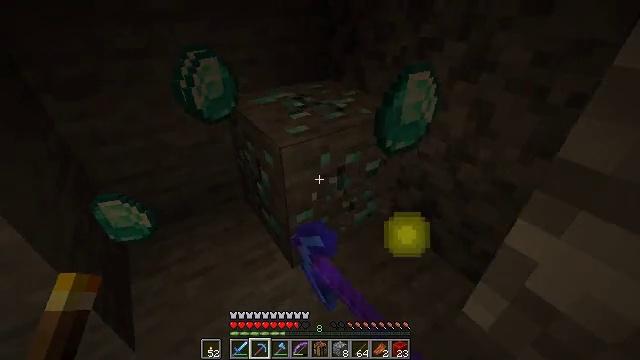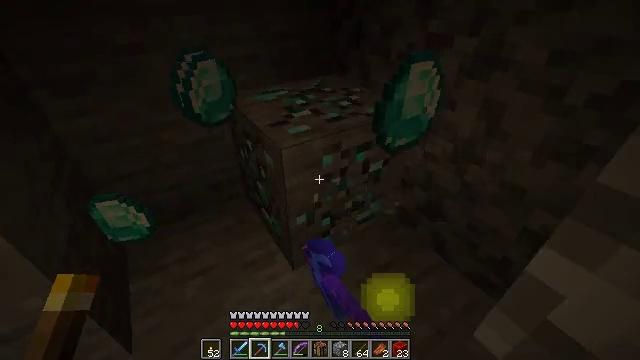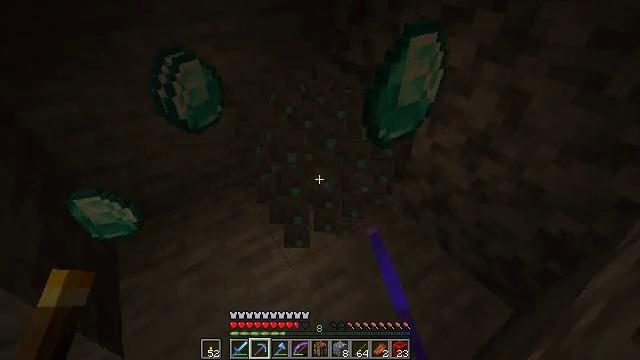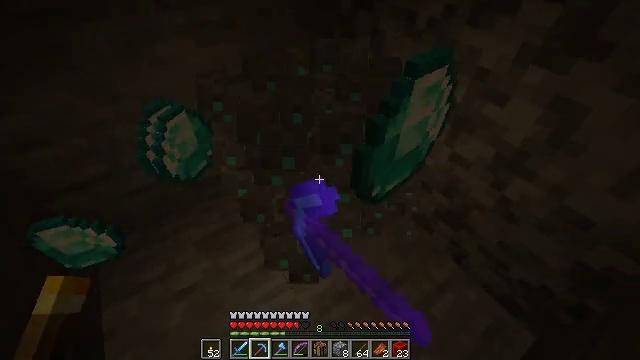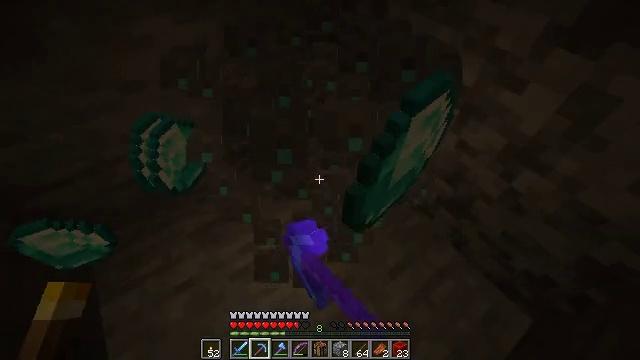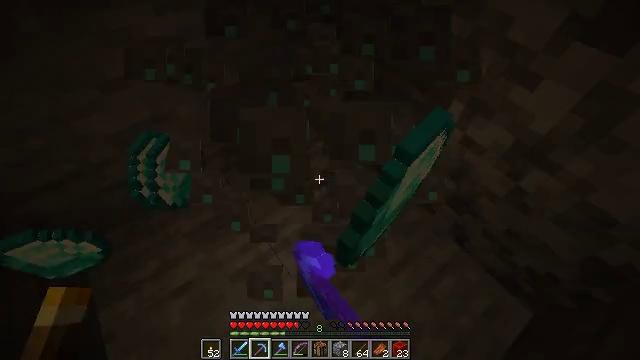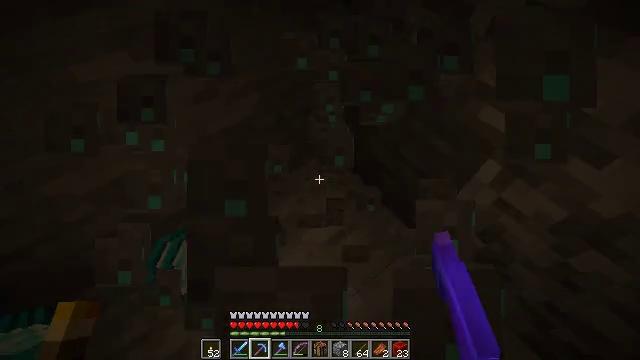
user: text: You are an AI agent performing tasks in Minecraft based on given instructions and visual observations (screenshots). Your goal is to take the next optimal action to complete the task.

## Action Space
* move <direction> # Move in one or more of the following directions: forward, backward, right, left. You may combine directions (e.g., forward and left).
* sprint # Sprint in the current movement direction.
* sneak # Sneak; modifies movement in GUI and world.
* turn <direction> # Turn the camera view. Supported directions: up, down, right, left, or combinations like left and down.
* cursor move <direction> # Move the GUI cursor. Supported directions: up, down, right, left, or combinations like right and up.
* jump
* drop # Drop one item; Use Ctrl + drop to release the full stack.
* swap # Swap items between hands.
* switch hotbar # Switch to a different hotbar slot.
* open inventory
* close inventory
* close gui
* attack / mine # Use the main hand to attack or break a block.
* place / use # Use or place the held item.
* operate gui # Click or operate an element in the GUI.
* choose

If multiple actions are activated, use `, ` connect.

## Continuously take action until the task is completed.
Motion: motion action
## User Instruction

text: Find and mine the diamond ore.
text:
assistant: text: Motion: move forward, turn down, attack / mine
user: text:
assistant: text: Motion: move forward, turn down, attack / mine
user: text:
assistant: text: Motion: move forward, turn right and down, attack / mine
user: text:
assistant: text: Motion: move forward, turn right and down, attack / mine
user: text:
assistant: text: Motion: move forward, turn right and down, attack / mine
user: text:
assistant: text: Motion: move forward, attack / mine
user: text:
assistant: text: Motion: attack / mine